Question: Count the number of objects in the diagram.
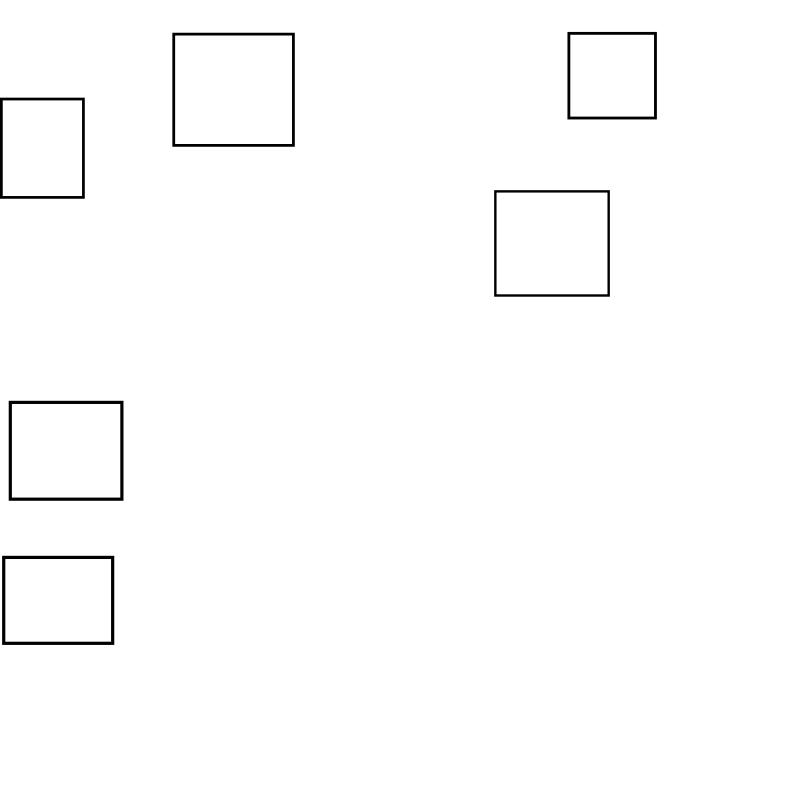
Answer: 6